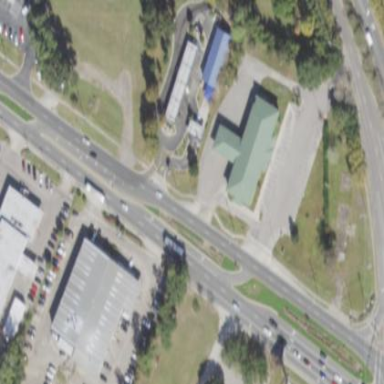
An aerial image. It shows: Commercial area with car wash facility.